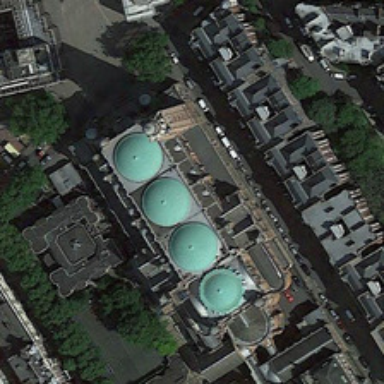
A church with four round roofs and a tower located against a row of square houses .